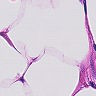
Metastatic tissue present: no